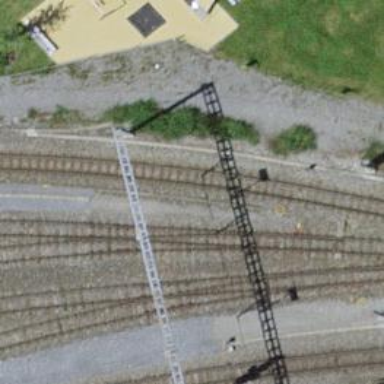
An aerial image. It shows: Narrow-gauge railway yard with electrified tracks featuring contact line.